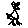
Label: bird